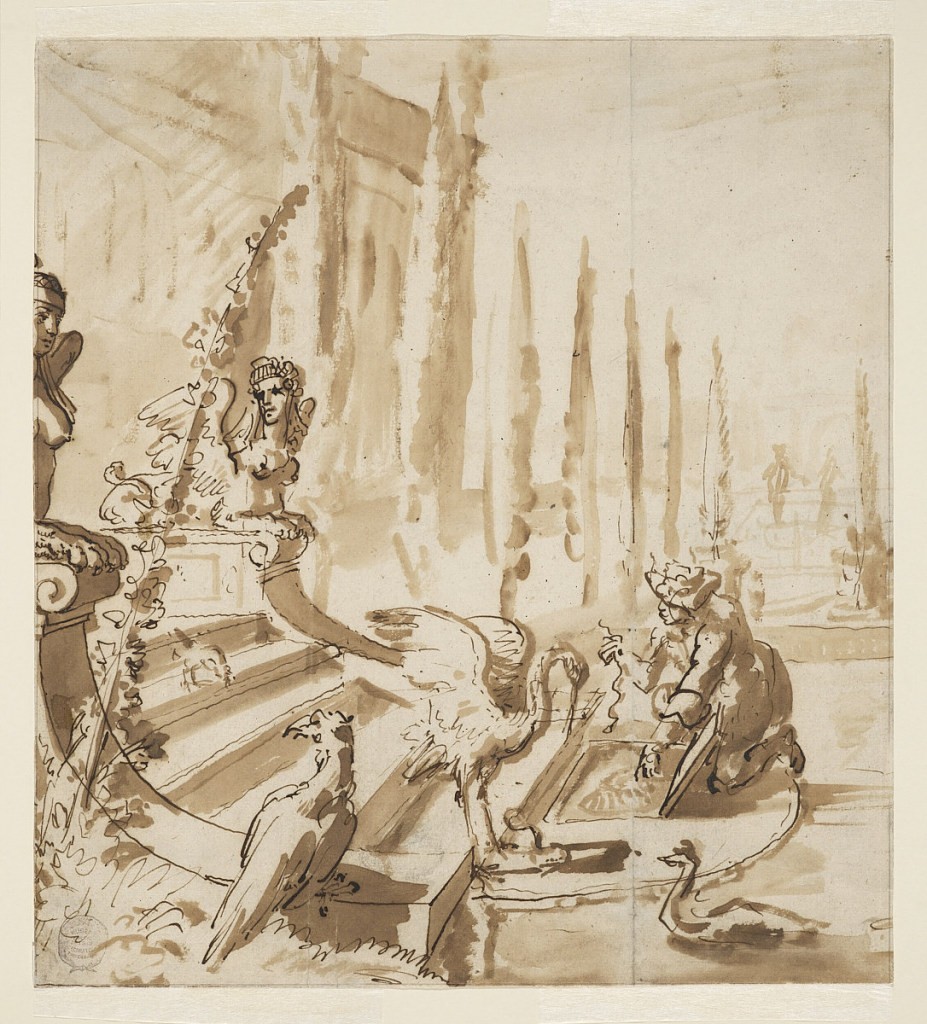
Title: A Fountain
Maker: Romeyn de Hooghe, Dutch, 1645 - 1708
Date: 1680–90
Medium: Pen and ink, brush and bistre wash on laid paper
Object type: Drawing
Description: Part of a fountain is shown in the foreground. Steps lead down to a basin which is on the same level with the park, whereas the palace stands on a terrace. Birds on the steps, and a man feeding one of them, probably representing sculptures.